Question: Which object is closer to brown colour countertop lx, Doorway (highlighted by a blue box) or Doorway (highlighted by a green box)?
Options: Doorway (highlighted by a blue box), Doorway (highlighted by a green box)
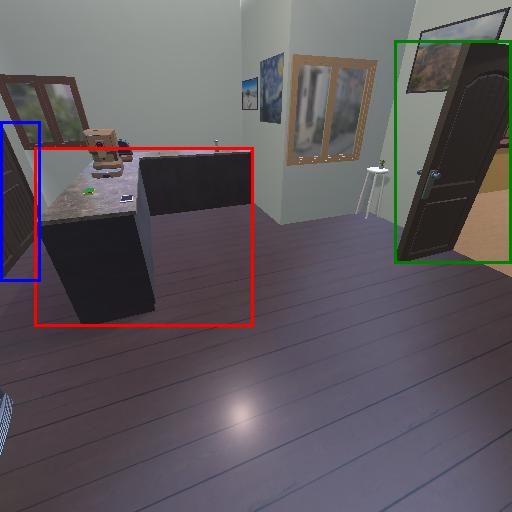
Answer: Doorway (highlighted by a blue box)